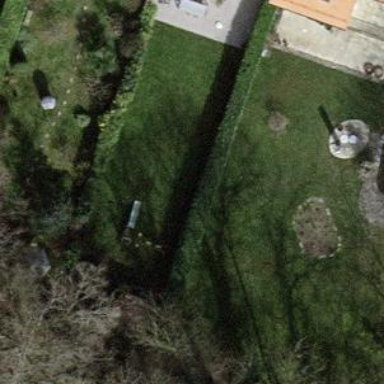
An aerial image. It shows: Garden enclosed by fence.